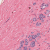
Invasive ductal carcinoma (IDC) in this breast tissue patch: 0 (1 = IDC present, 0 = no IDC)